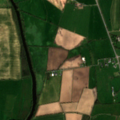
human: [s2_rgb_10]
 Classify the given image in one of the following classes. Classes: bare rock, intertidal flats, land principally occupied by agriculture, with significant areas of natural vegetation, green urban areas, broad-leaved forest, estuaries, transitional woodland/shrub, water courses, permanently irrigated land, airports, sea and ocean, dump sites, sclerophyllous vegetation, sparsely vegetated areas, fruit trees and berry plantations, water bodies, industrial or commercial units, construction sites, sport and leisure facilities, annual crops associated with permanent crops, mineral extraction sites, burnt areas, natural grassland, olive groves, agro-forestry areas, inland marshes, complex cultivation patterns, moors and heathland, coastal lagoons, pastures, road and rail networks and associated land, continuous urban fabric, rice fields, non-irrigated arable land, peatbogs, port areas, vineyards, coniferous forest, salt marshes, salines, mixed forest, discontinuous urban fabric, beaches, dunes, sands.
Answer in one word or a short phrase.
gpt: non-irrigated arable land, pastures